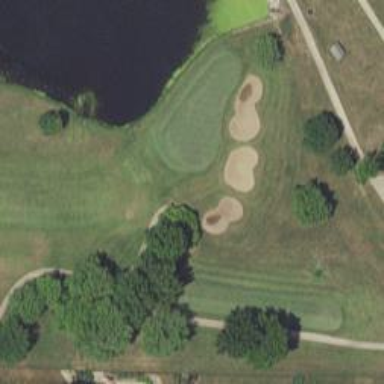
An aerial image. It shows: Golf hole.